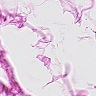
Metastatic tissue present: no